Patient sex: F
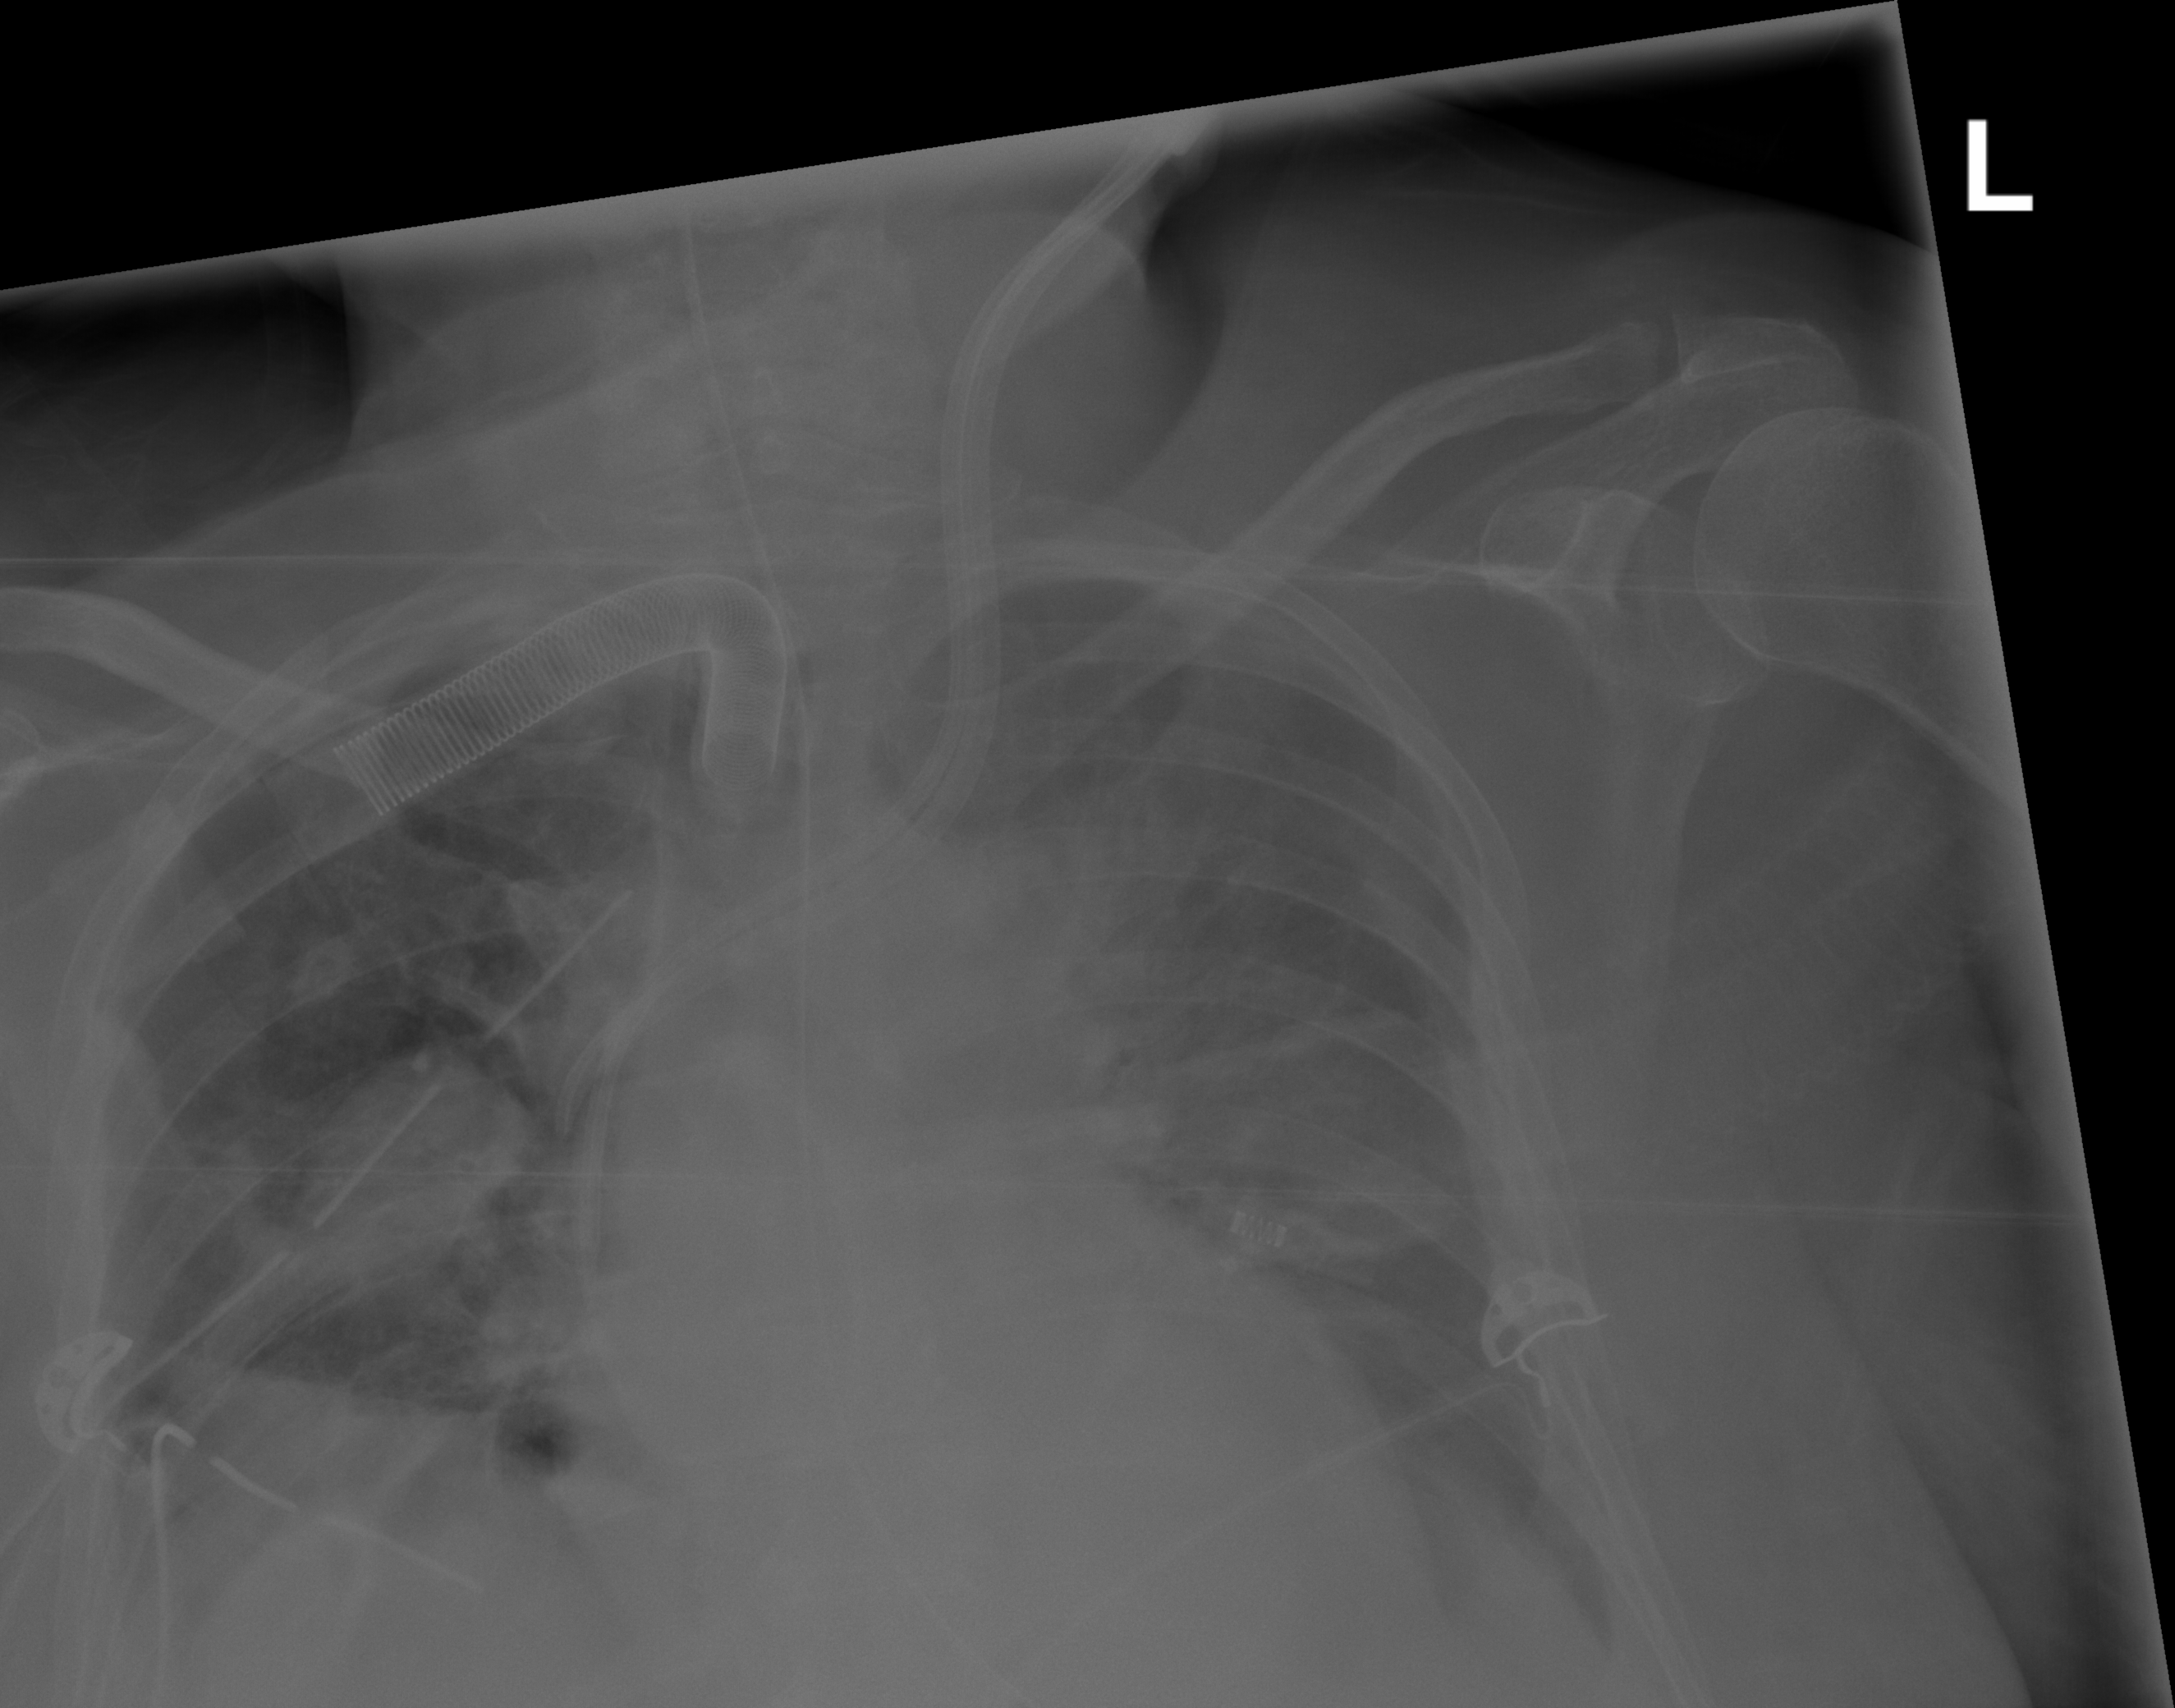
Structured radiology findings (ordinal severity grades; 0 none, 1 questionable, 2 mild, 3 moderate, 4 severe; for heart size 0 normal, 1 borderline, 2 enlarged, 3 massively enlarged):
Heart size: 2
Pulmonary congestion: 2
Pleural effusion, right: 2
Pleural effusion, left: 2
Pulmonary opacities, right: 2
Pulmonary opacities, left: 2
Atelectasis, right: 2
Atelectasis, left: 0